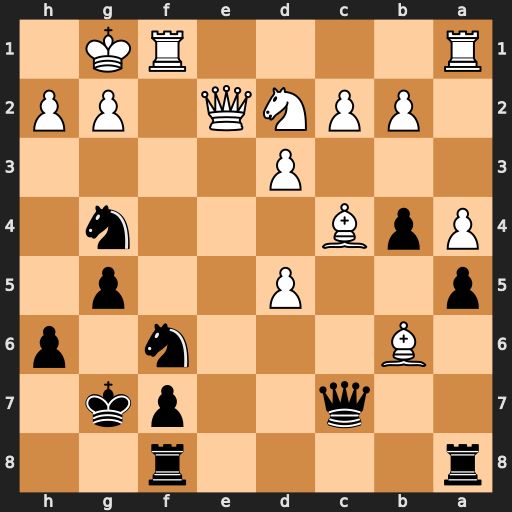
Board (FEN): r4r2/2q2pk1/1B3n1p/p2P2p1/PpB3n1/3P4/1PPNQ1PP/R4RK1
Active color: b
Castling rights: -
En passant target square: -
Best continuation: Qxh2#